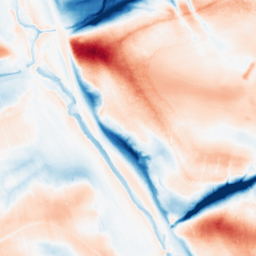
Category: classical
Decomposition family: gaussian_anisotropic
Decomposition parameters: sigma_x: 2
sigma_y: 20
Upsampling method: sinc_hamming
Upsampling parameters: scale: 2
kernel_size: 4
Upsampling scale: 2